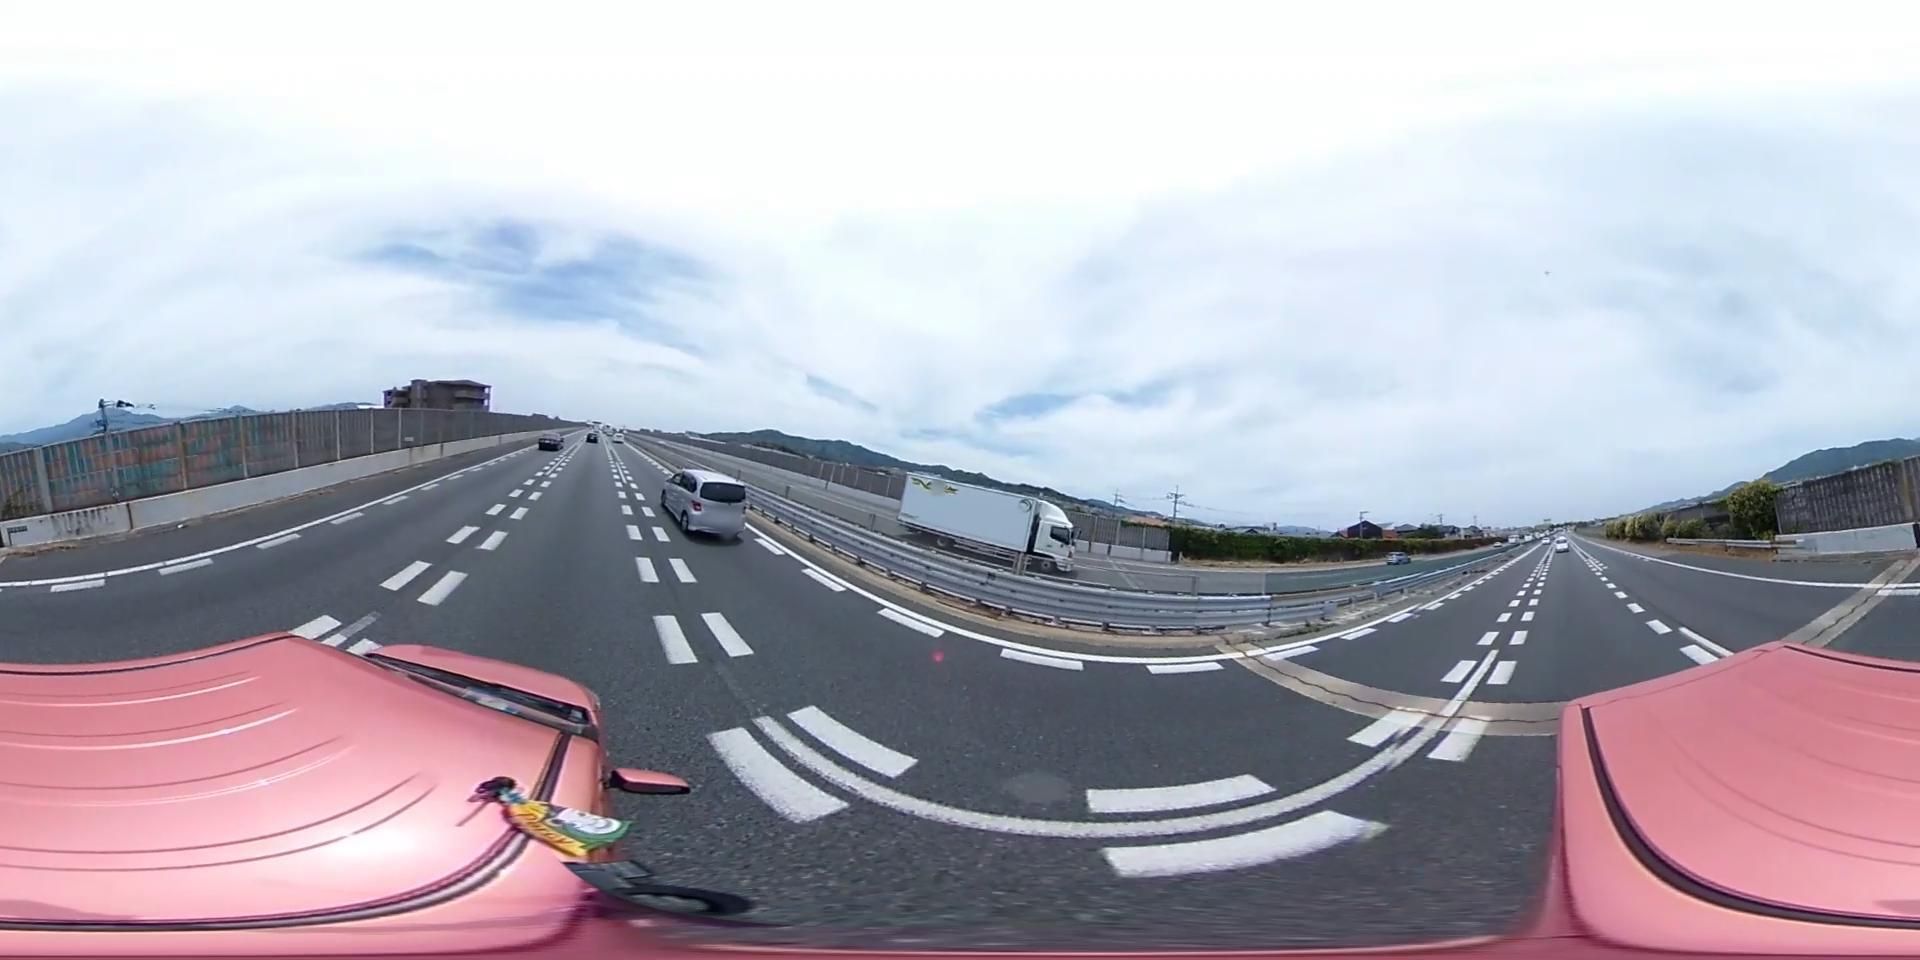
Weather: cloudy
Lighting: day
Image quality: slightly poor
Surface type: cycling surface
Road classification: unclassified, tertiary
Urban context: urban centre
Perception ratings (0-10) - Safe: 0.18, Lively: 4.71, Beautiful: 4.3, Boring: 5.03, Depressing: 4.96, Wealthy: 2.4